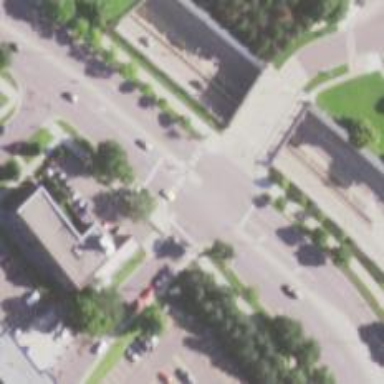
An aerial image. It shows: Zebra crossing on footway.